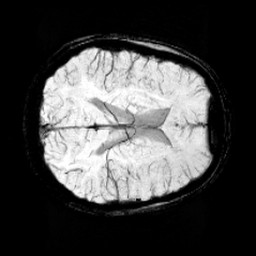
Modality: minIP
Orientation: axial
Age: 13
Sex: male
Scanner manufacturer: siemens
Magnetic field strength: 3 T
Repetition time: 0.027 s
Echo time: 0.02 s